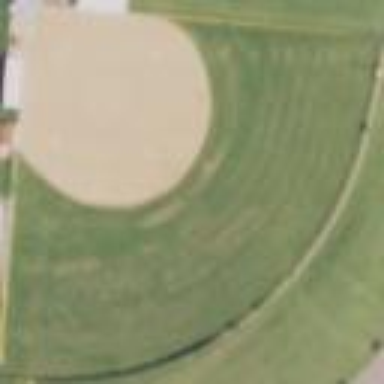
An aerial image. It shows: Softball pitch for leisure land activities.